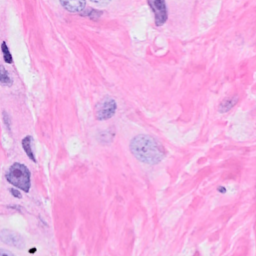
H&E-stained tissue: Breast